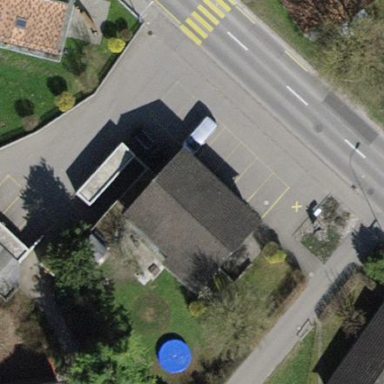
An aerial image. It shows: Parking space is available.